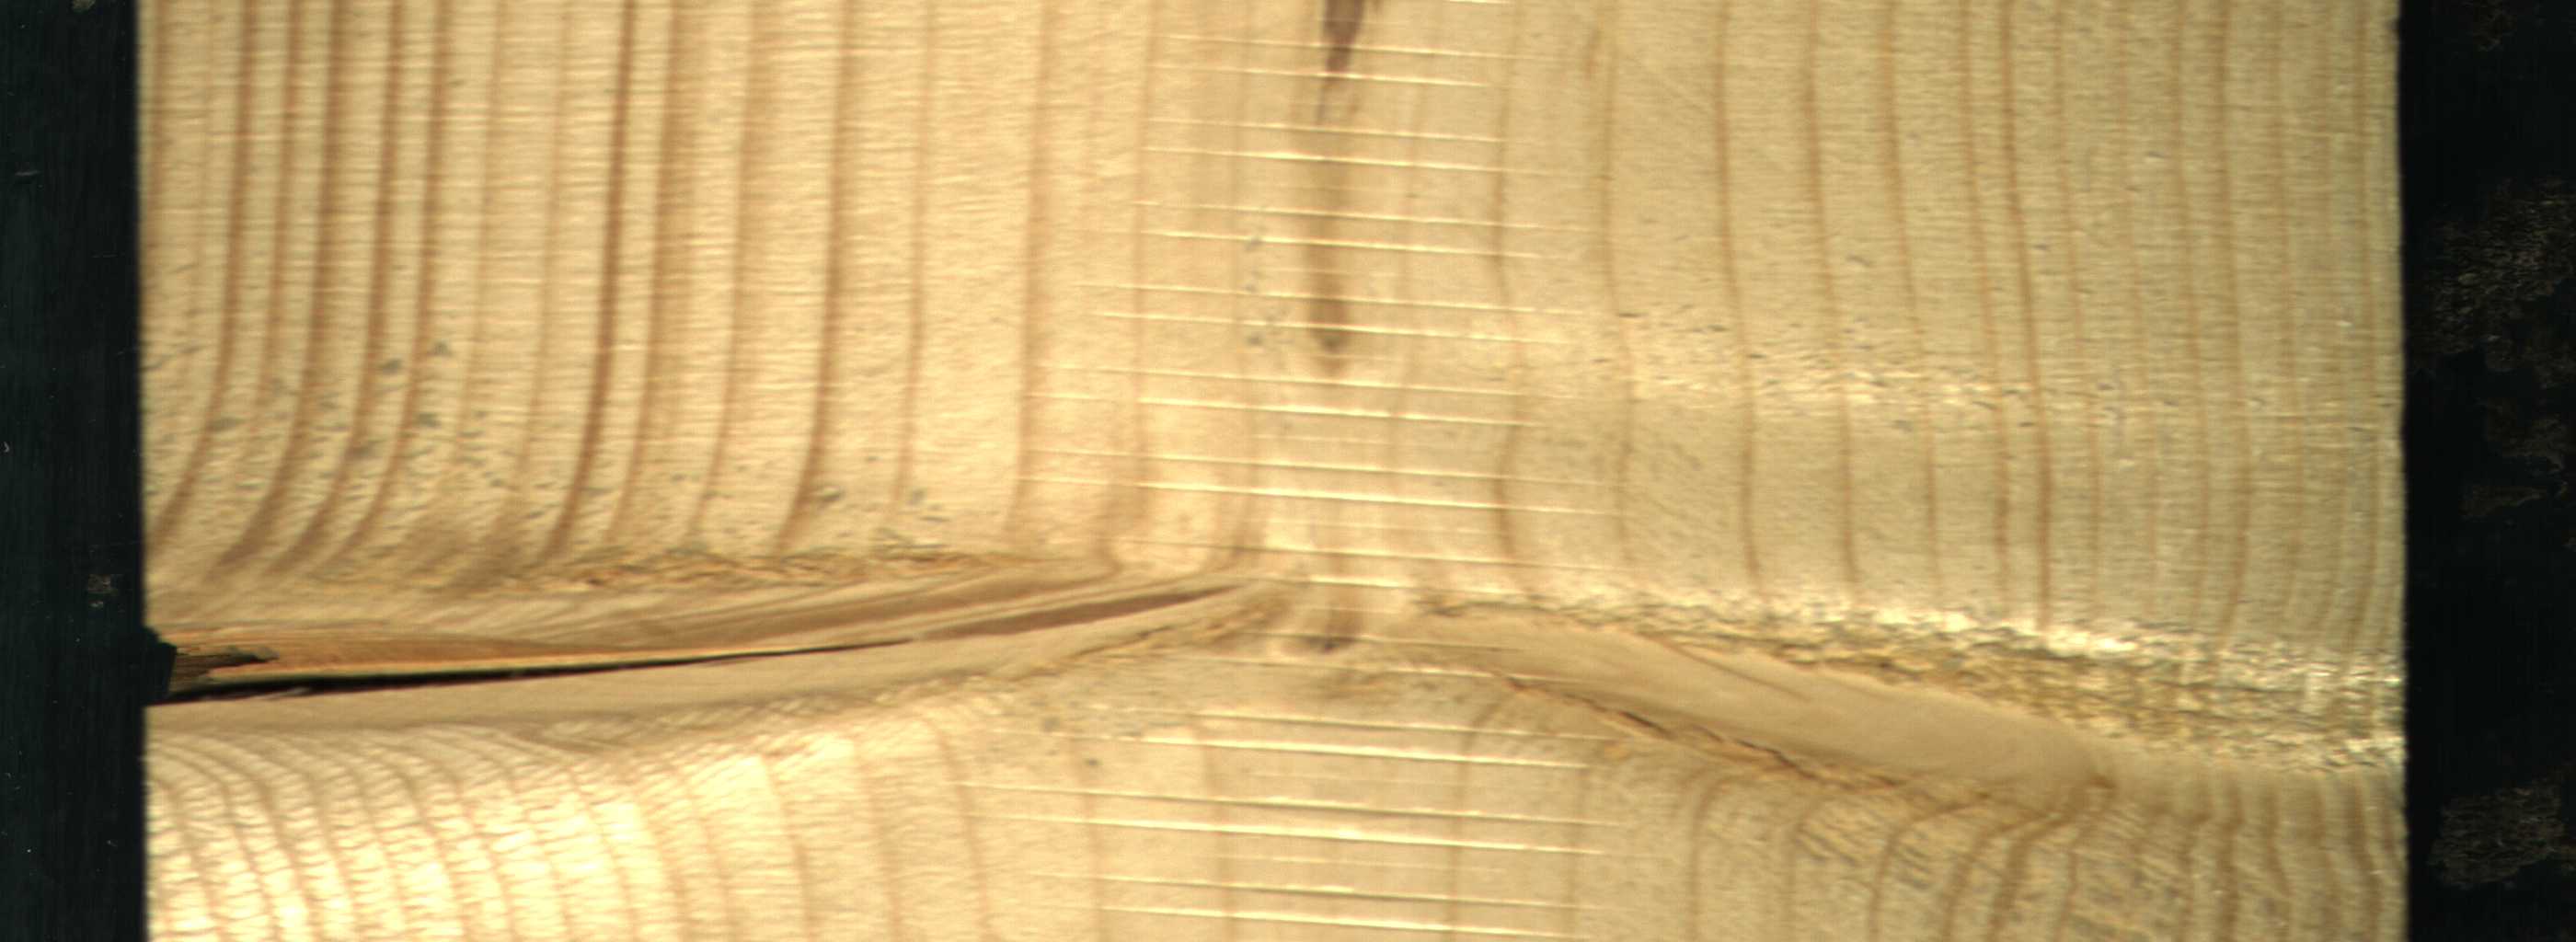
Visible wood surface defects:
Marrow
Knot_missing
Live_Knot